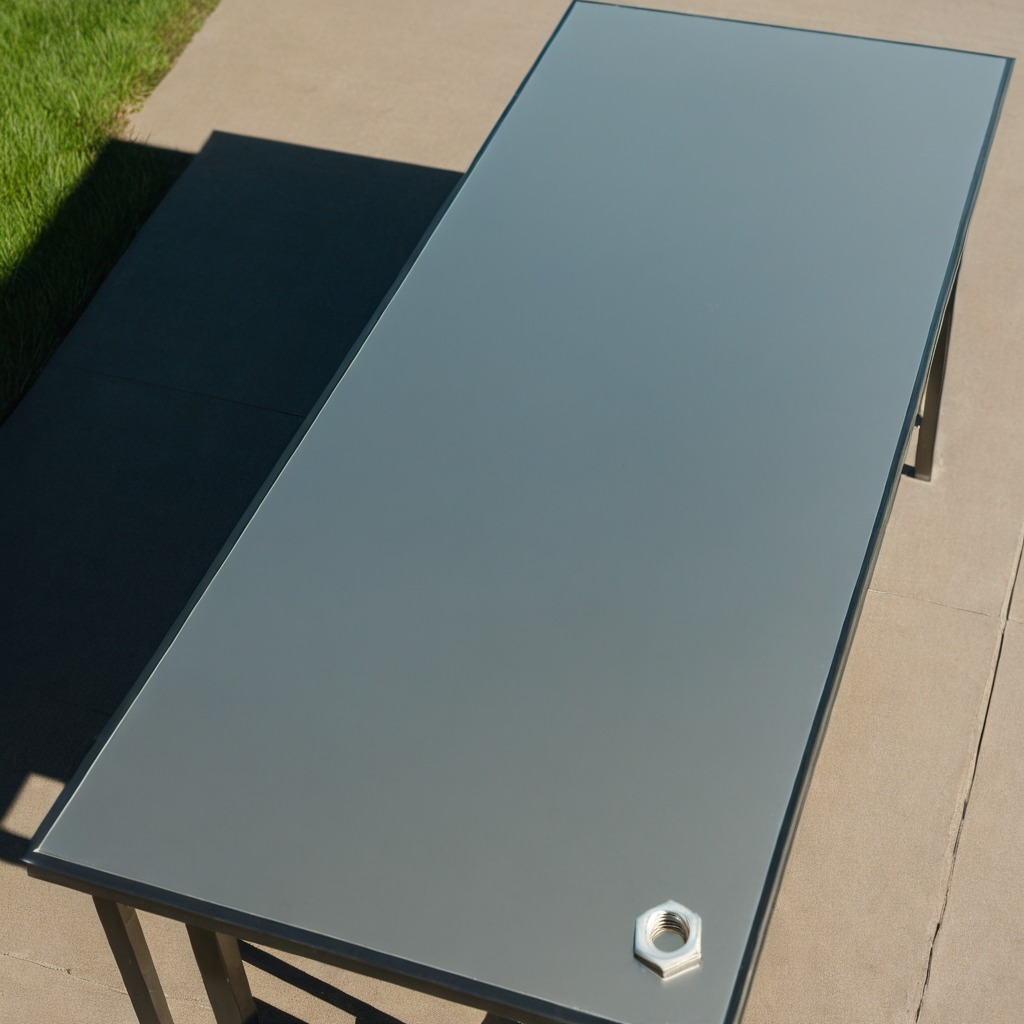
A metal nut is lying on the textured surface of a clean utility table in a temporary outdoor tool station.